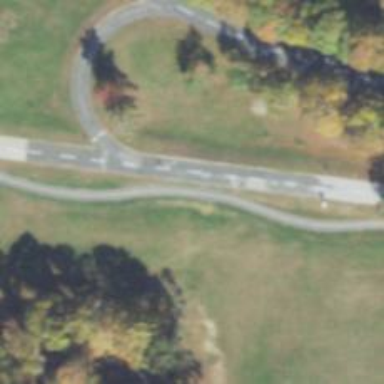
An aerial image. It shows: Cycleway.